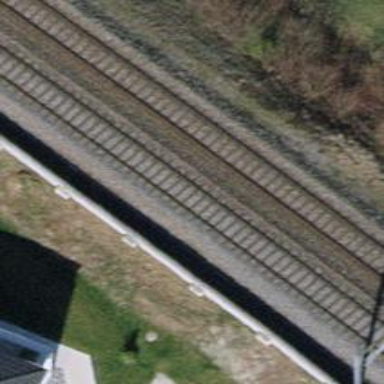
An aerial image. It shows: Railway track with contact lines for electrification.